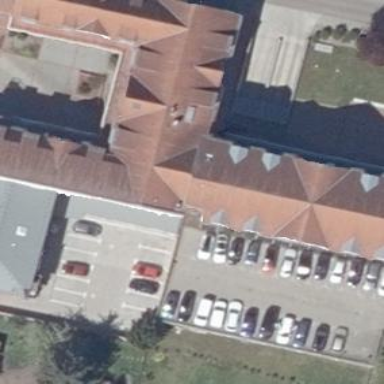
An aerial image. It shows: Commercial building with gabled roof.